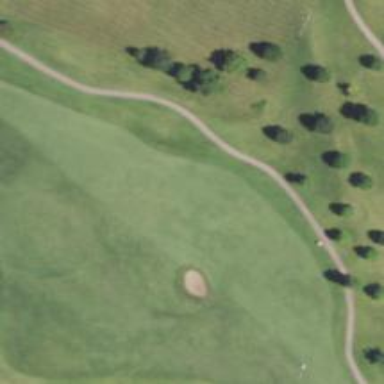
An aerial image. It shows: View of golf hole.